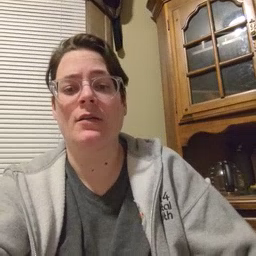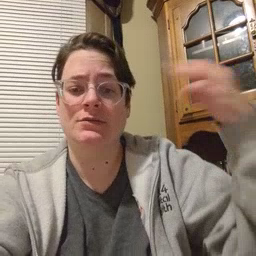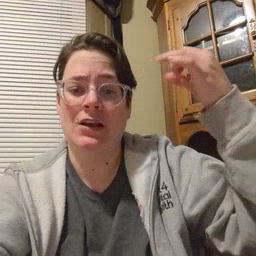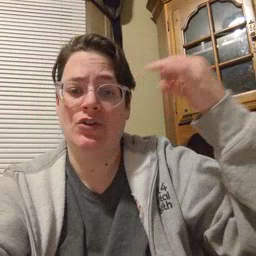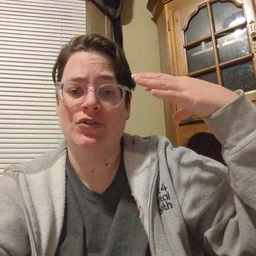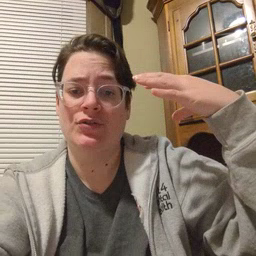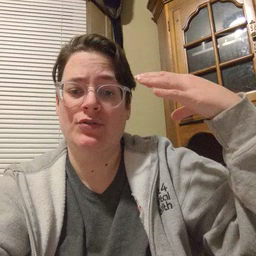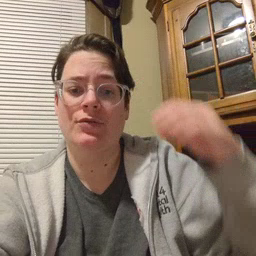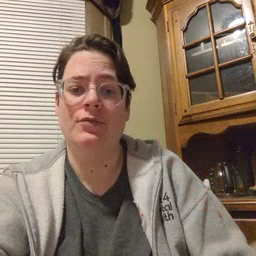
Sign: shower